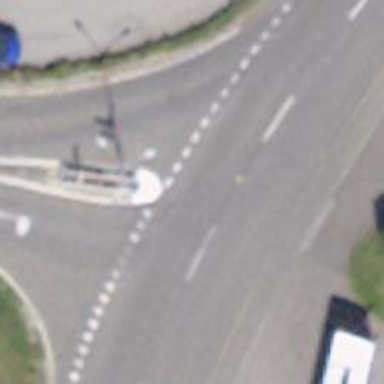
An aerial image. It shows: Road with "give way" sign.